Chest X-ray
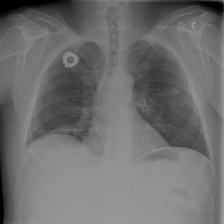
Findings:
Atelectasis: positive
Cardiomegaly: negative
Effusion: negative
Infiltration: negative
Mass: positive
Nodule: negative
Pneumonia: negative
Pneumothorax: negative
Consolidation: negative
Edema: negative
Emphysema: negative
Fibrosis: negative
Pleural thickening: negative
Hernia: negative